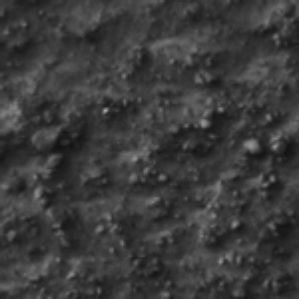
Label: frost